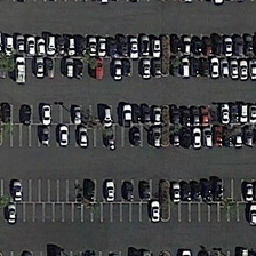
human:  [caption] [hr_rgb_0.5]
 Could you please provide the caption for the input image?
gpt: a large number of cars are stopped in the parking lot marked with white lines.

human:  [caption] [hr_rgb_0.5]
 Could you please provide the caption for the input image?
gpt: Many cars are parked in parking lots marked with a white line.

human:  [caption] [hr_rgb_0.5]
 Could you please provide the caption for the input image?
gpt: Many drivers mark the parking lot with white lines.

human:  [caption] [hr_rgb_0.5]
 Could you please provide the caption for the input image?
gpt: Many cars are stopped at the parking marked by white lines.

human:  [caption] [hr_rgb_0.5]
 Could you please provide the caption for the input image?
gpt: A large number of cars are parked in the parking lot marked with white lines.